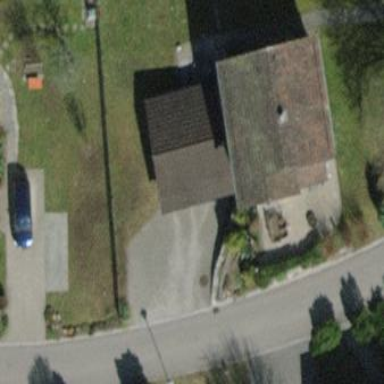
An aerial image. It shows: Building with pitched roof.